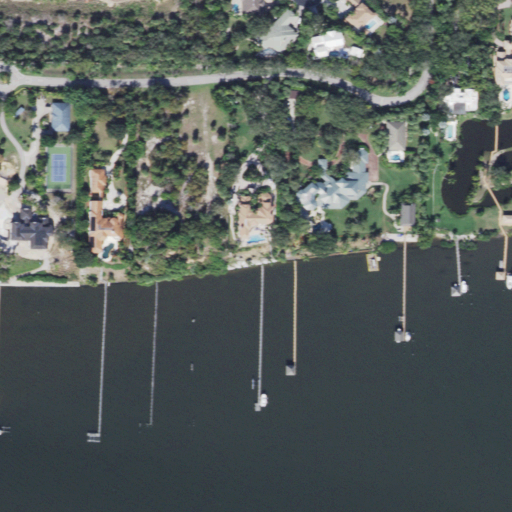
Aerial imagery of mountain in Florida named Pisgah Hill containing open water, low intensity development, open development, medium intensity development, evergreen forest, herbaceous wetlands, and woody wetlands